Aerial crown-view tile of a tropical tree (Barro Colorado Island, Panama), acquired 20250317:
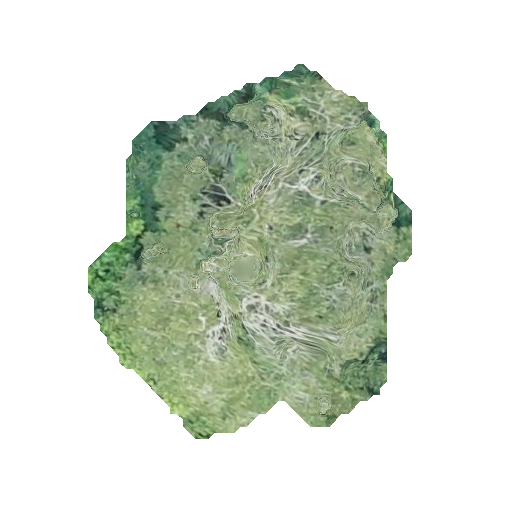
Species: Dipteryx oleifera
GBIF accepted scientific name: Dipteryx oleifera
Crown area: 126.814 m²